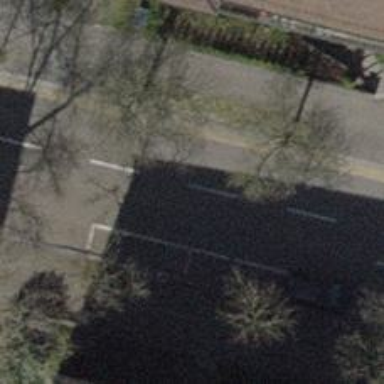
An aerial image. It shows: Residential road with asphalt surface and sidewalks on both sides.